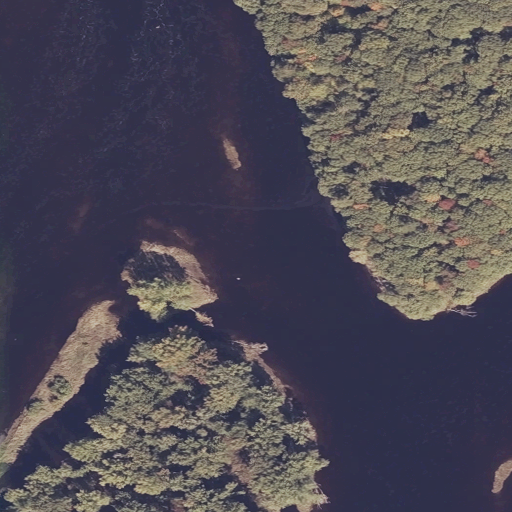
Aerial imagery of island in Maine named Birch Islands containing open water, deciduous forest, herbaceous wetlands, woody wetlands, and grassland